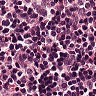
Metastatic tissue present: no